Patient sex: M
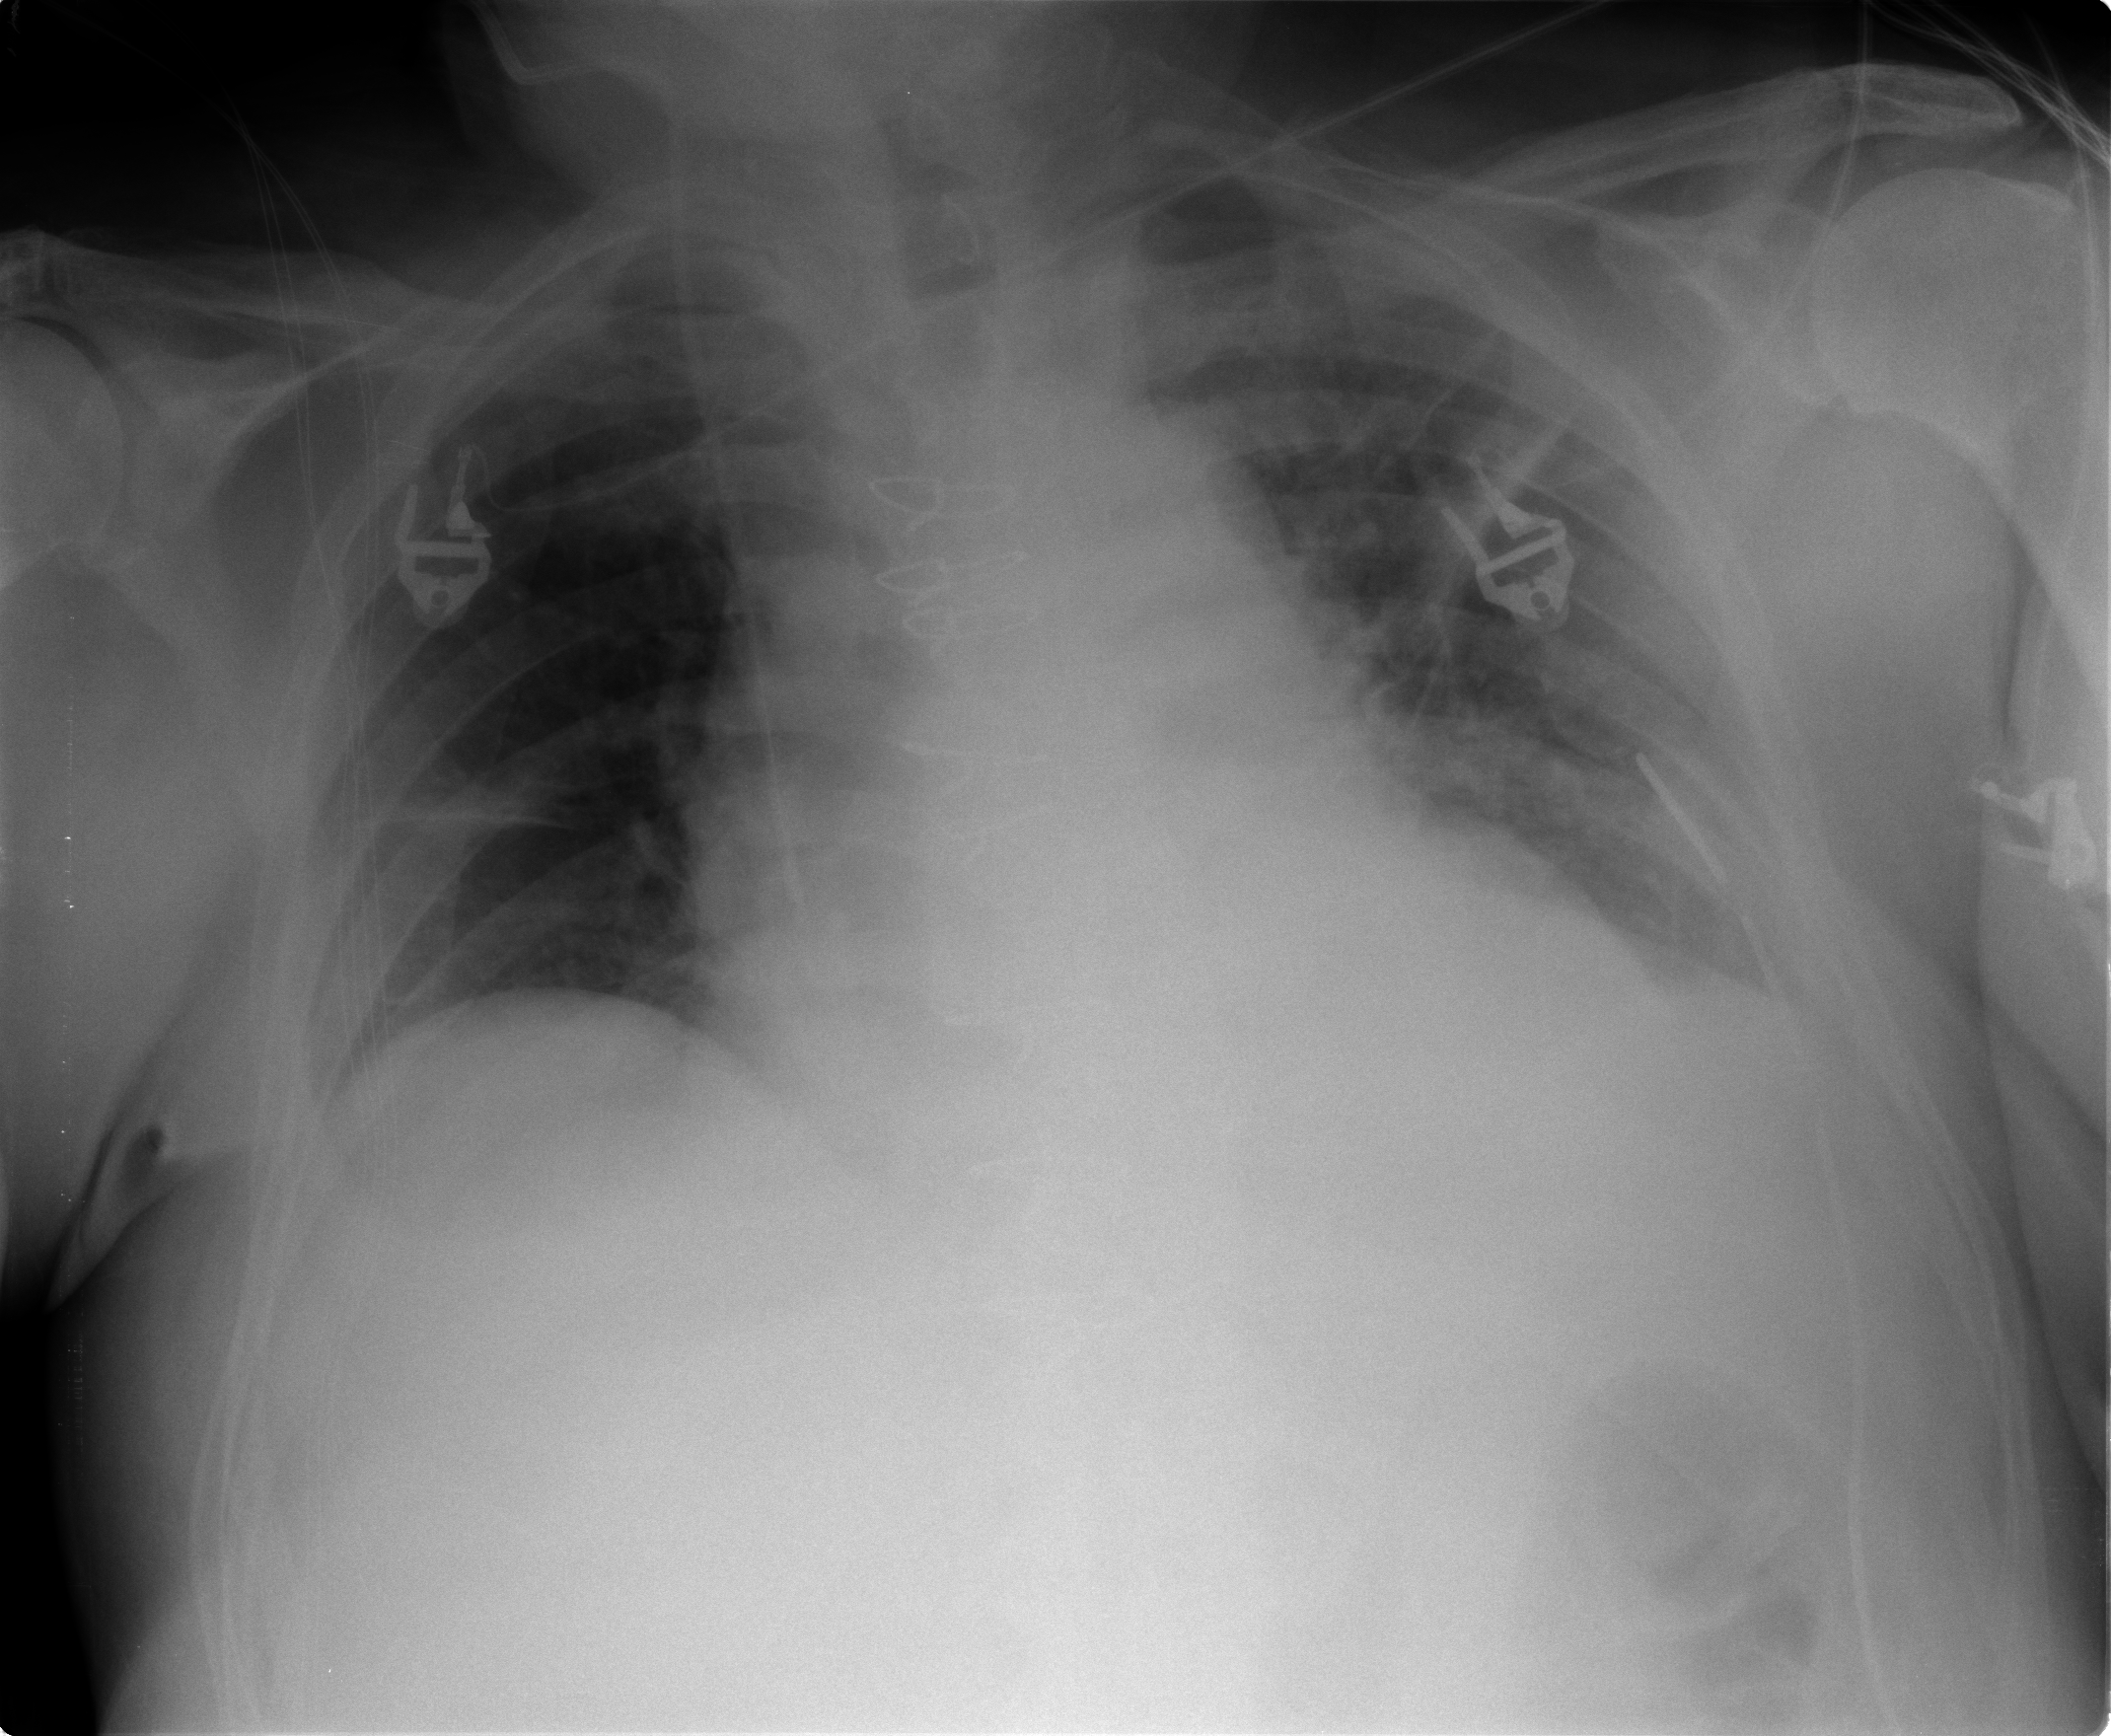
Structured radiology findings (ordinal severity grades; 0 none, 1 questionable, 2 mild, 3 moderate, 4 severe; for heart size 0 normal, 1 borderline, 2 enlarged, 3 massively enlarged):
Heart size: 2
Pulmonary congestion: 1
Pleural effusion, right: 0
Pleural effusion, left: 1
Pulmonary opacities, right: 0
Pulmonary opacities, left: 2
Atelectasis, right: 1
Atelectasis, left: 2